Question: I have a simple application in Vue.js and I have a component that loads 1 image and 2 texts on the screen, very simple.
However I noticed that every time the image takes a few milliseconds to load than the texts, giving an impression of slowness.
One more piece of information, sometimes it loads quickly and sometimes it takes a while to load. Does this have to do with my machine's performance?
Is there a way for me to optimize this image loading so that it doesn't show the customer this loading?

'''
**Dispenser.vue**
<template>
<div>
<gui-action1 :imageName="this.imageName" :title="this.title" :message="this.message" :showLoader="false">
</gui-action1>
</div>
</template>
<script>
import Action1 from '../../Guidance/Action1.vue'
export default {
data(){
return{
optionSelected: this.$route.params.optionSelected,
imageName: 'Organization_Image_Interaction_WaitCountReal',
title: 'Ainda nao finalizamos',
message: 'Aguarde a contagem das notas'
}
},
components: {
'gui-action1': Action1
},
created(){
setTimeout( () => this.$router.push({ path: "/withdraw/finishing"}), 4000);
}
}
</script>
<style >
@media screen and (max-width: 1280px) {
}
</style>
'''
'''
**Action.vue (Component)**
<template>
<div class="guidance">
<div class="guidance-title" >
{{title}}
</div>
<div class="guidance-image" >
<img :src="require('../../../static/' +'${imageName}'+ '.svg')">
</div>
<div class="guidance-message" >
{{message}}
</div>
<div v-bind:class="{ 'loader': showLoader }" ></div>
</div>
</template>
<script>
export default {
props: ['imageName', 'title', 'message', 'showLoader'],
data(){
return{
imageNameDefault: 'Organization_Image_Interaction_WaitCountReal'
}
}
}
</script>
<style>
@media screen and (max-width: 1280px) {
.guidance{
position: relative;
top: 70px;
left: 30px;
}
.guidance-image{
position: relative;
top:200px;
left: 220px;
}
.guidance-title{
position: relative;
top:140px;
left: -40px;
font-size: 55px;
color: white;
text-align: center;
}
.guidance-message{
position: absolute;
width: 100%;
top:650px;
left: -40px;
font-size: 55px;
color: white;
text-align: center;
}
.loader {
border: 7px solid #f3f3f3; /* Light grey */
border-top: 7px solid #386083; /* Blue */
border-radius: 50%;
width: 130px;
height: 130px;
animation: spin 1.5s linear infinite;
position: relative;
left: 518px;
top: -80px;
opacity: 60%;
}
@keyframes spin {
0% { transform: rotate(0deg); }
100% { transform: rotate(360deg); }
}
}
</style>
'''
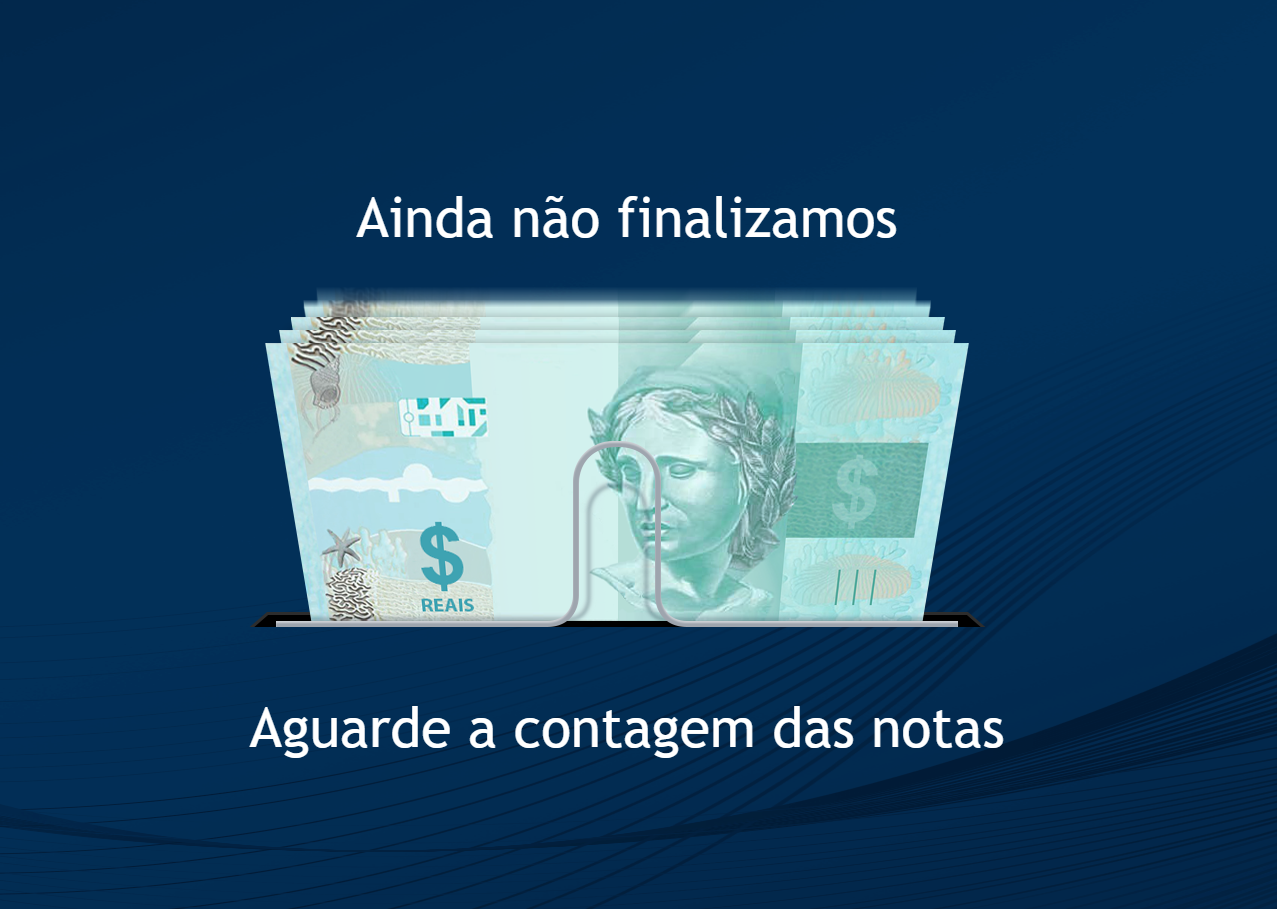
Answer: You could use <URL> for some super simple but performant image loading.
It could allow for some simple image placeholder while loading with only
'''
<cld-image
public-id="sample"
loading="lazy">
<cld-placeholder
type="vectorize">
</cld-placeholder>
</cld-image>
'''
Here is a Gatsby.js (React) demo but it show pretty clearly how it works with Cloudinary: <URL>.
Ofc, Cloudinary will also resize it to your screen accordingly, may format it into '.webp' or even '.avif' (beta), serve it from a cool CDN and do can do a lot of plenty other stuff. Cannot recommend it enough tbh. Check their documentation and give it a try, it's free so you don't have much to lose.
There is a to webperf (too much for a simple answer here), and here is probably one of the best article (redacted each year) about this topic, you will get an exhaustive list of things to implement if you want a blazing fast website: <URL>